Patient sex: M
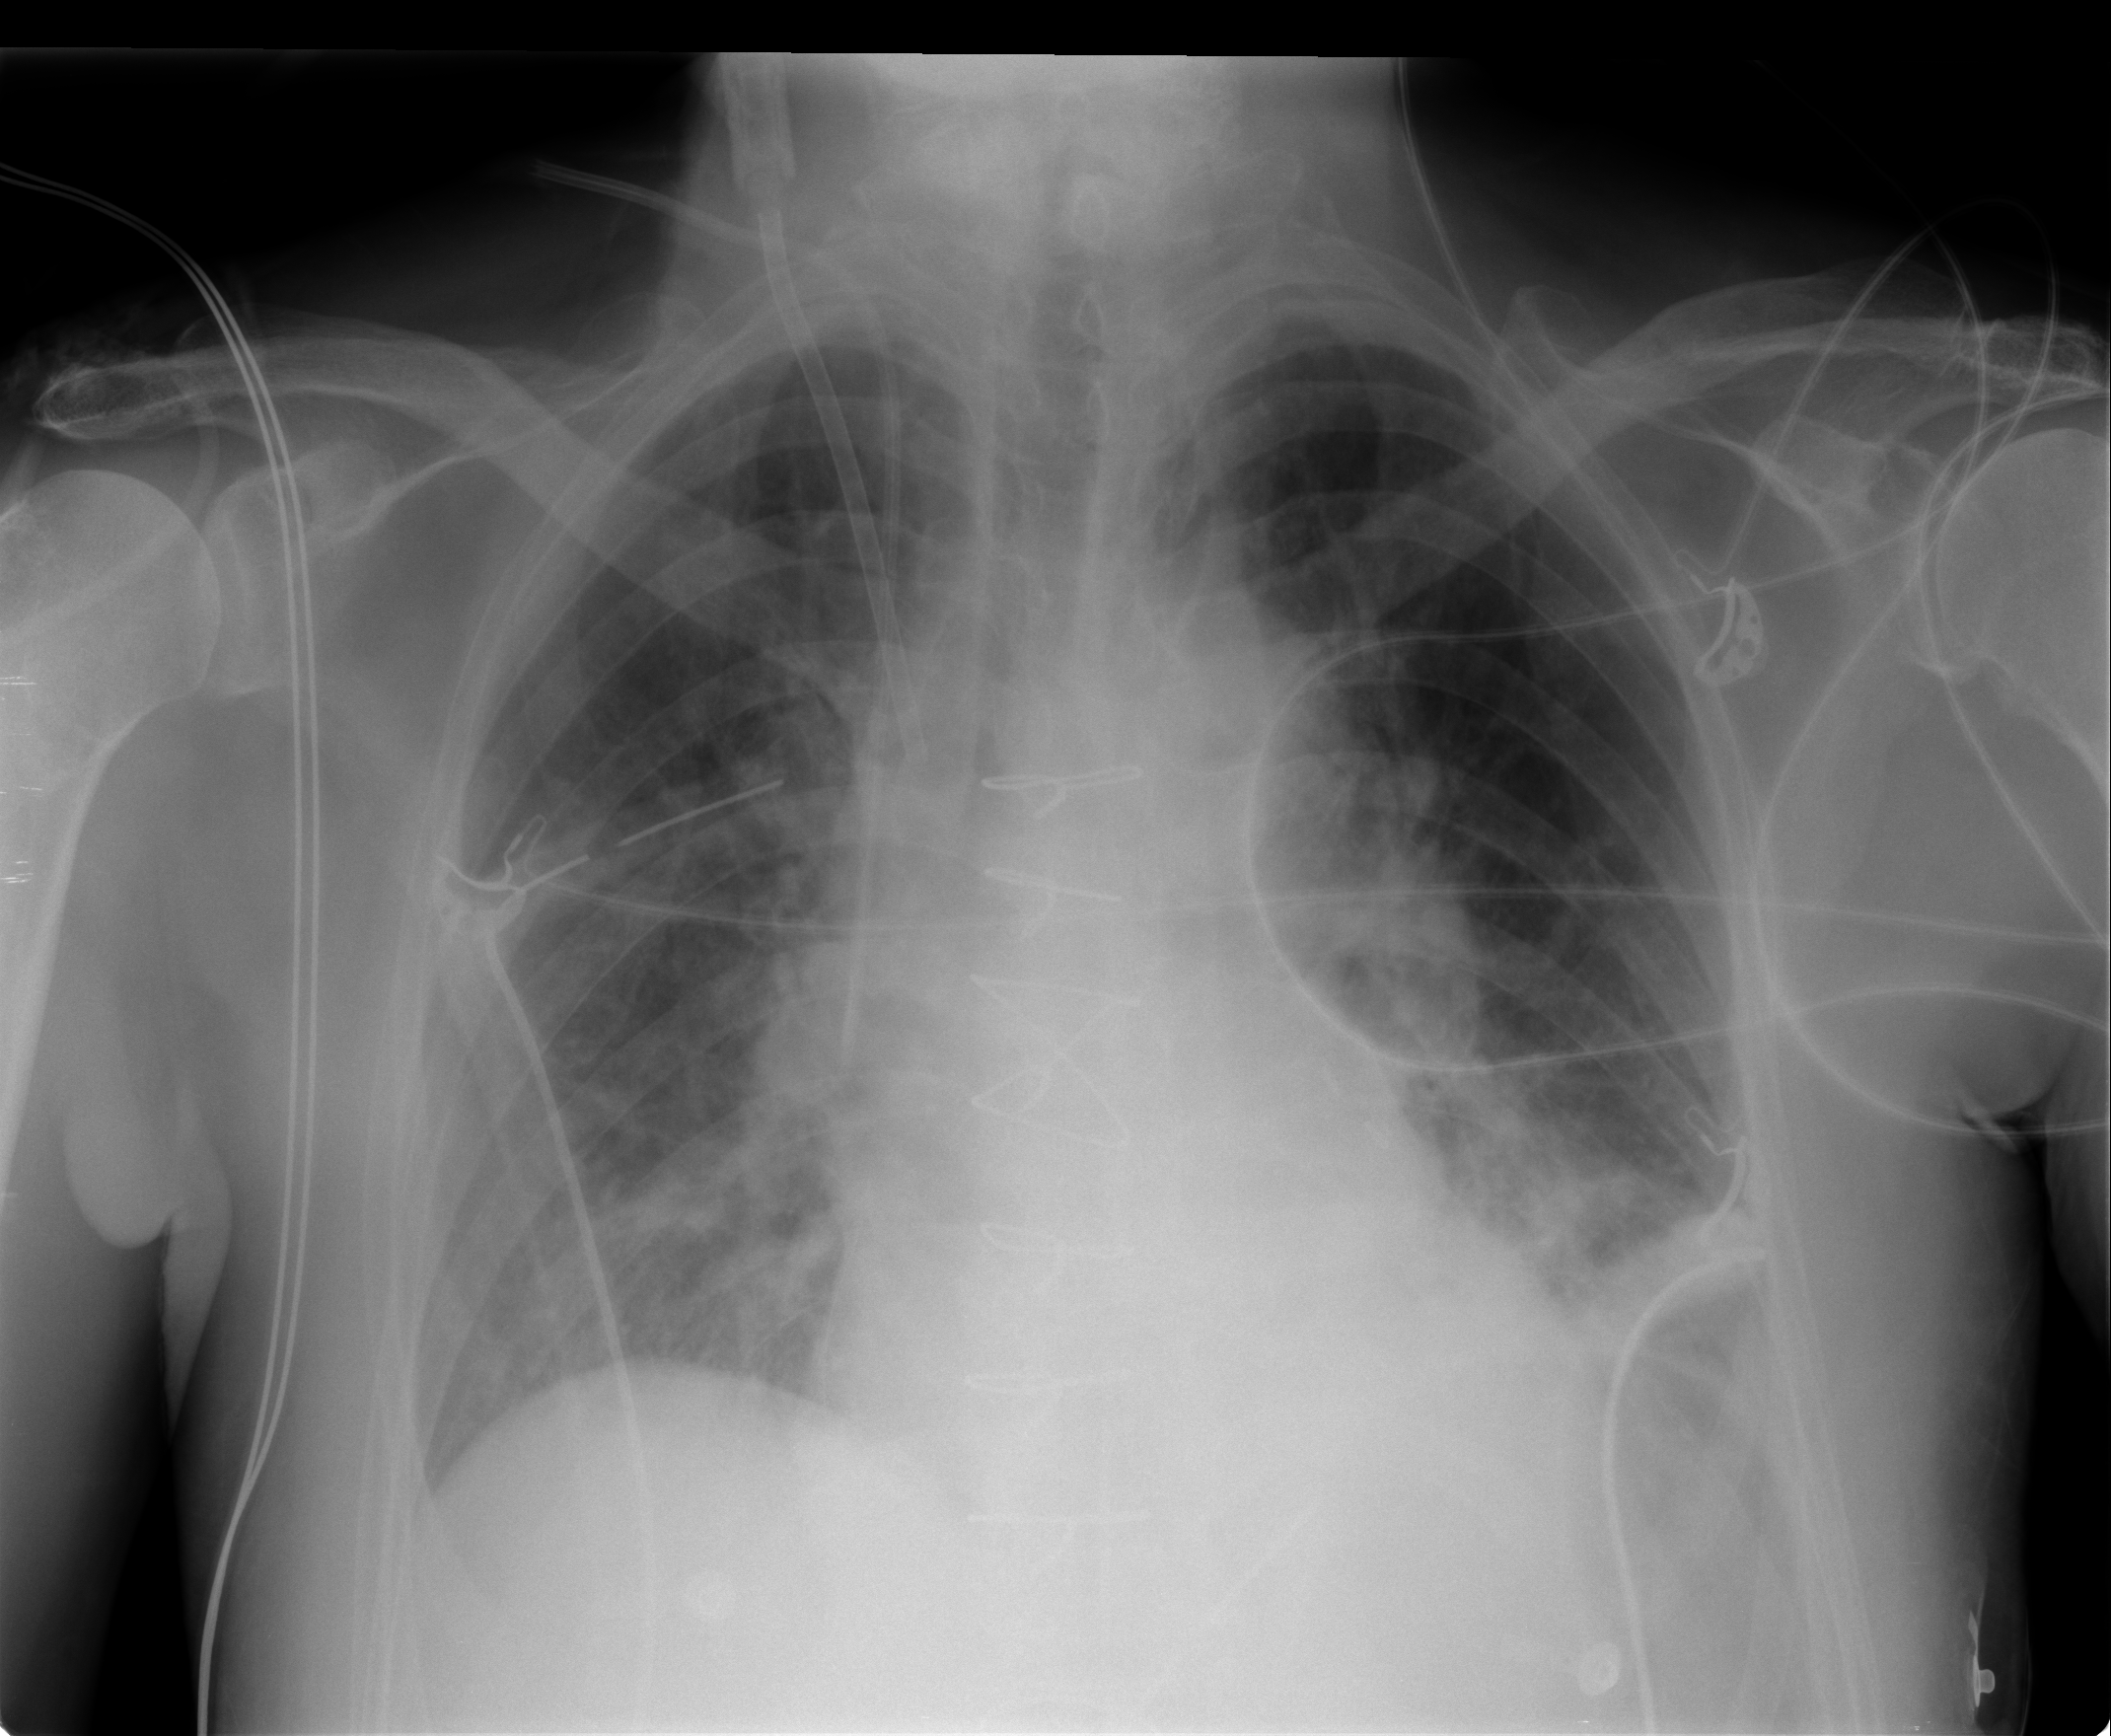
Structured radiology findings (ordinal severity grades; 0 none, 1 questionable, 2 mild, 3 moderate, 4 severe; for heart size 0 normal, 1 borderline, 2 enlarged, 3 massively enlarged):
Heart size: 0
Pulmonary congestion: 2
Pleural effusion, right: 0
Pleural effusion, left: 0
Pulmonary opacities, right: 2
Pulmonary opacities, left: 2
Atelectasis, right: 2
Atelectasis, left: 2